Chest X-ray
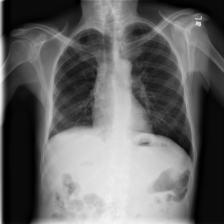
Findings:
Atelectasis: negative
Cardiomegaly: negative
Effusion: positive
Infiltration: negative
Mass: negative
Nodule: negative
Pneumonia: negative
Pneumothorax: negative
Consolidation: negative
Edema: negative
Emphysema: negative
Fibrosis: negative
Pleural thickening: negative
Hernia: negative